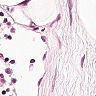
Metastatic tissue present: no